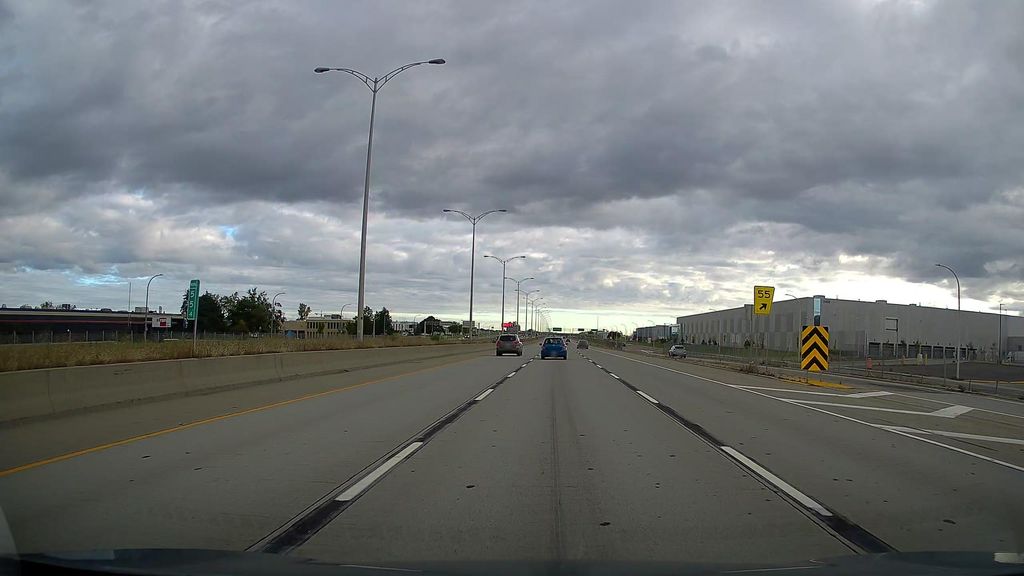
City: montreal